RGB frame:
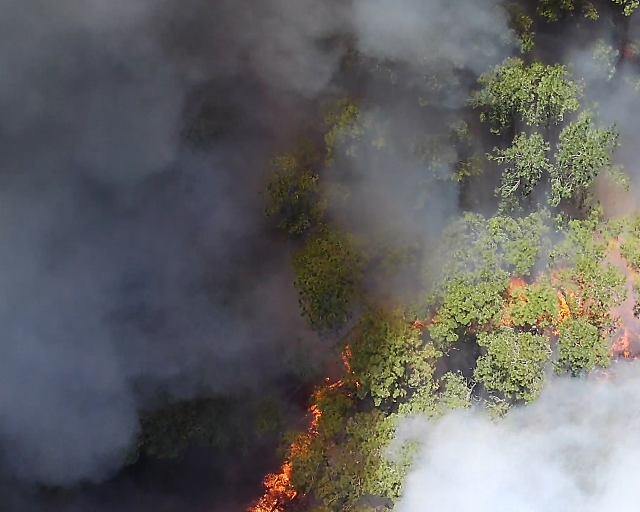
Thermal frame:
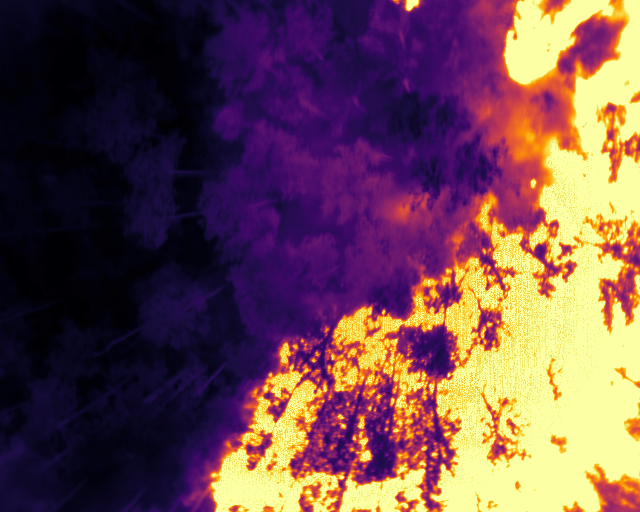
Captured: 2026-02-27 02:35:53
Pixels at or above 80 °C: 142009 (fraction of frame: 0.4334)